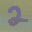
Label: 2